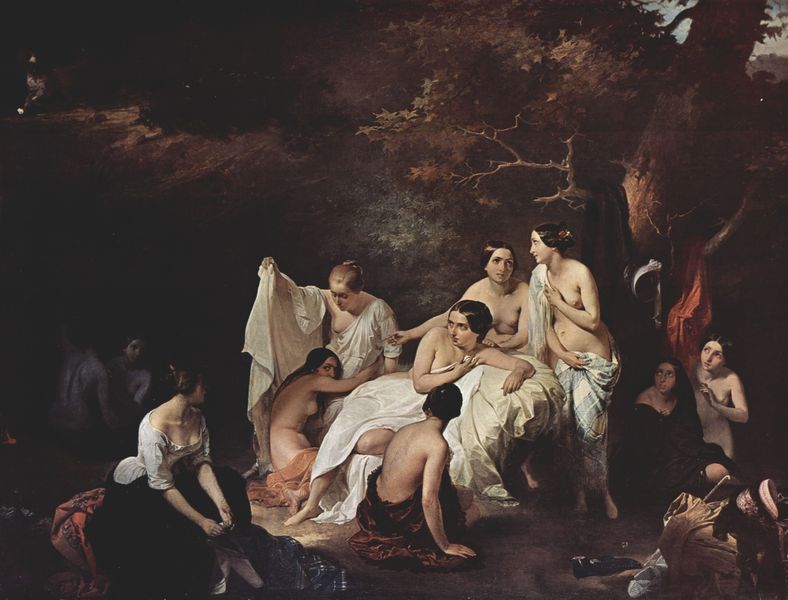
Titel: Bad der Nymphen
Künstler: Francesco Hayez
Standort: Lugano
Institution: (Privatsammlung)
Schlagwörter: akt, baum, berg, blau, blätter, dunkel, felsen, fuß, gemälde, gruppe, hand, haut, himmel, körper, laub, mann, nackt, rubens, schatten, wasser, weiß, wolken, akte, baden, badende, bäume, fluss, frauen, gelb, grün, landschaft, menschen, see, sitzen, ufer, äste, ausschnitt, braun, brust, busen, frau, frisur, frisuren, grau, haar, hell, hintergrund, kariert, kleid, kleider, licht, nacht, orange, rücken, schwarz, szene, blick, rot, tuch, karo, rock, gesichter, jung, arm, arme, augen, blicke, bluse, falten, gesicht, halten, inkarnat, kleidung, rembrandt, hände, ast, erde, natur, stamm, zweige, boden, haare, sitzend, stoff, stoffe, tücher, gewänder, rokkoko, blatt, brünett, höhle, kontrast, prinzessin, rosa, scheitel, schulter, wald, beine, taille, bein, brüste, dutt, füße, umarmung, lasziv, liegen, trocknen, röcke, schuhe, stab, zuschauer, knaben, fels, violett, schlucht, weis, idylle, romantik, angst, beobachter, bett, hochgesteckt, nabel, ankleiden, bauch, halbakt, halbnackt, laken, nackte, bauchnabel, knie, liegend, scham, bedecken, decolleté, dekolleté, frühling, geheimnisvoll, bad, leiber, umarmen, karos, hängen, unbekleidet, diwan, badend, idyll, abtrocknen, draußen, lichtung, furcht, schuh, mythologie, bekleidung, eiß, weissw, geäst, dickicht, rinde, nymphen, grotte, abgelegt, eiche, versteck, zuschauen, aufhängen, verhüllt, verstecken, scheu, diana, schutz, elf, lager, geist, geister, anziehen, halbschatten, verhüllung, pflege, blöße, weiblichkeit, bathseba, wäscherin, brünette, verhüllen, schützen, ankleidung, jungfrauen, zuflucht, barbusig, bekleidet, schlter, trocknend, sstoff, badende frauen, frsu, bacchantinnen, wegducken, n, jundfrauen